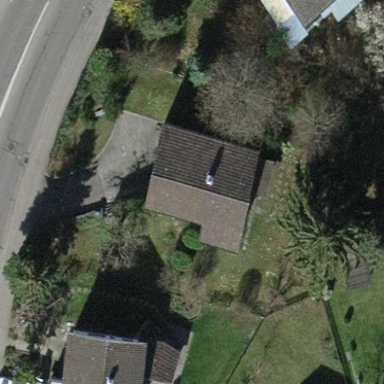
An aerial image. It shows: Detached building.